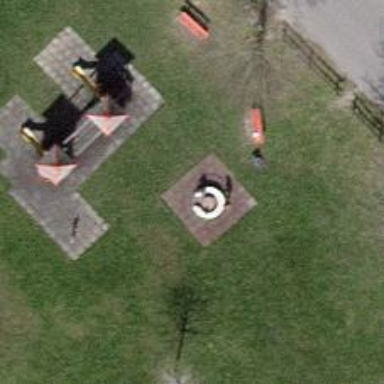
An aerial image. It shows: Playground featuring roundabout and carousel with castle theme.